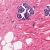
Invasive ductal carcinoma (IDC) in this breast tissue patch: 0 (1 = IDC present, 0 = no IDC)